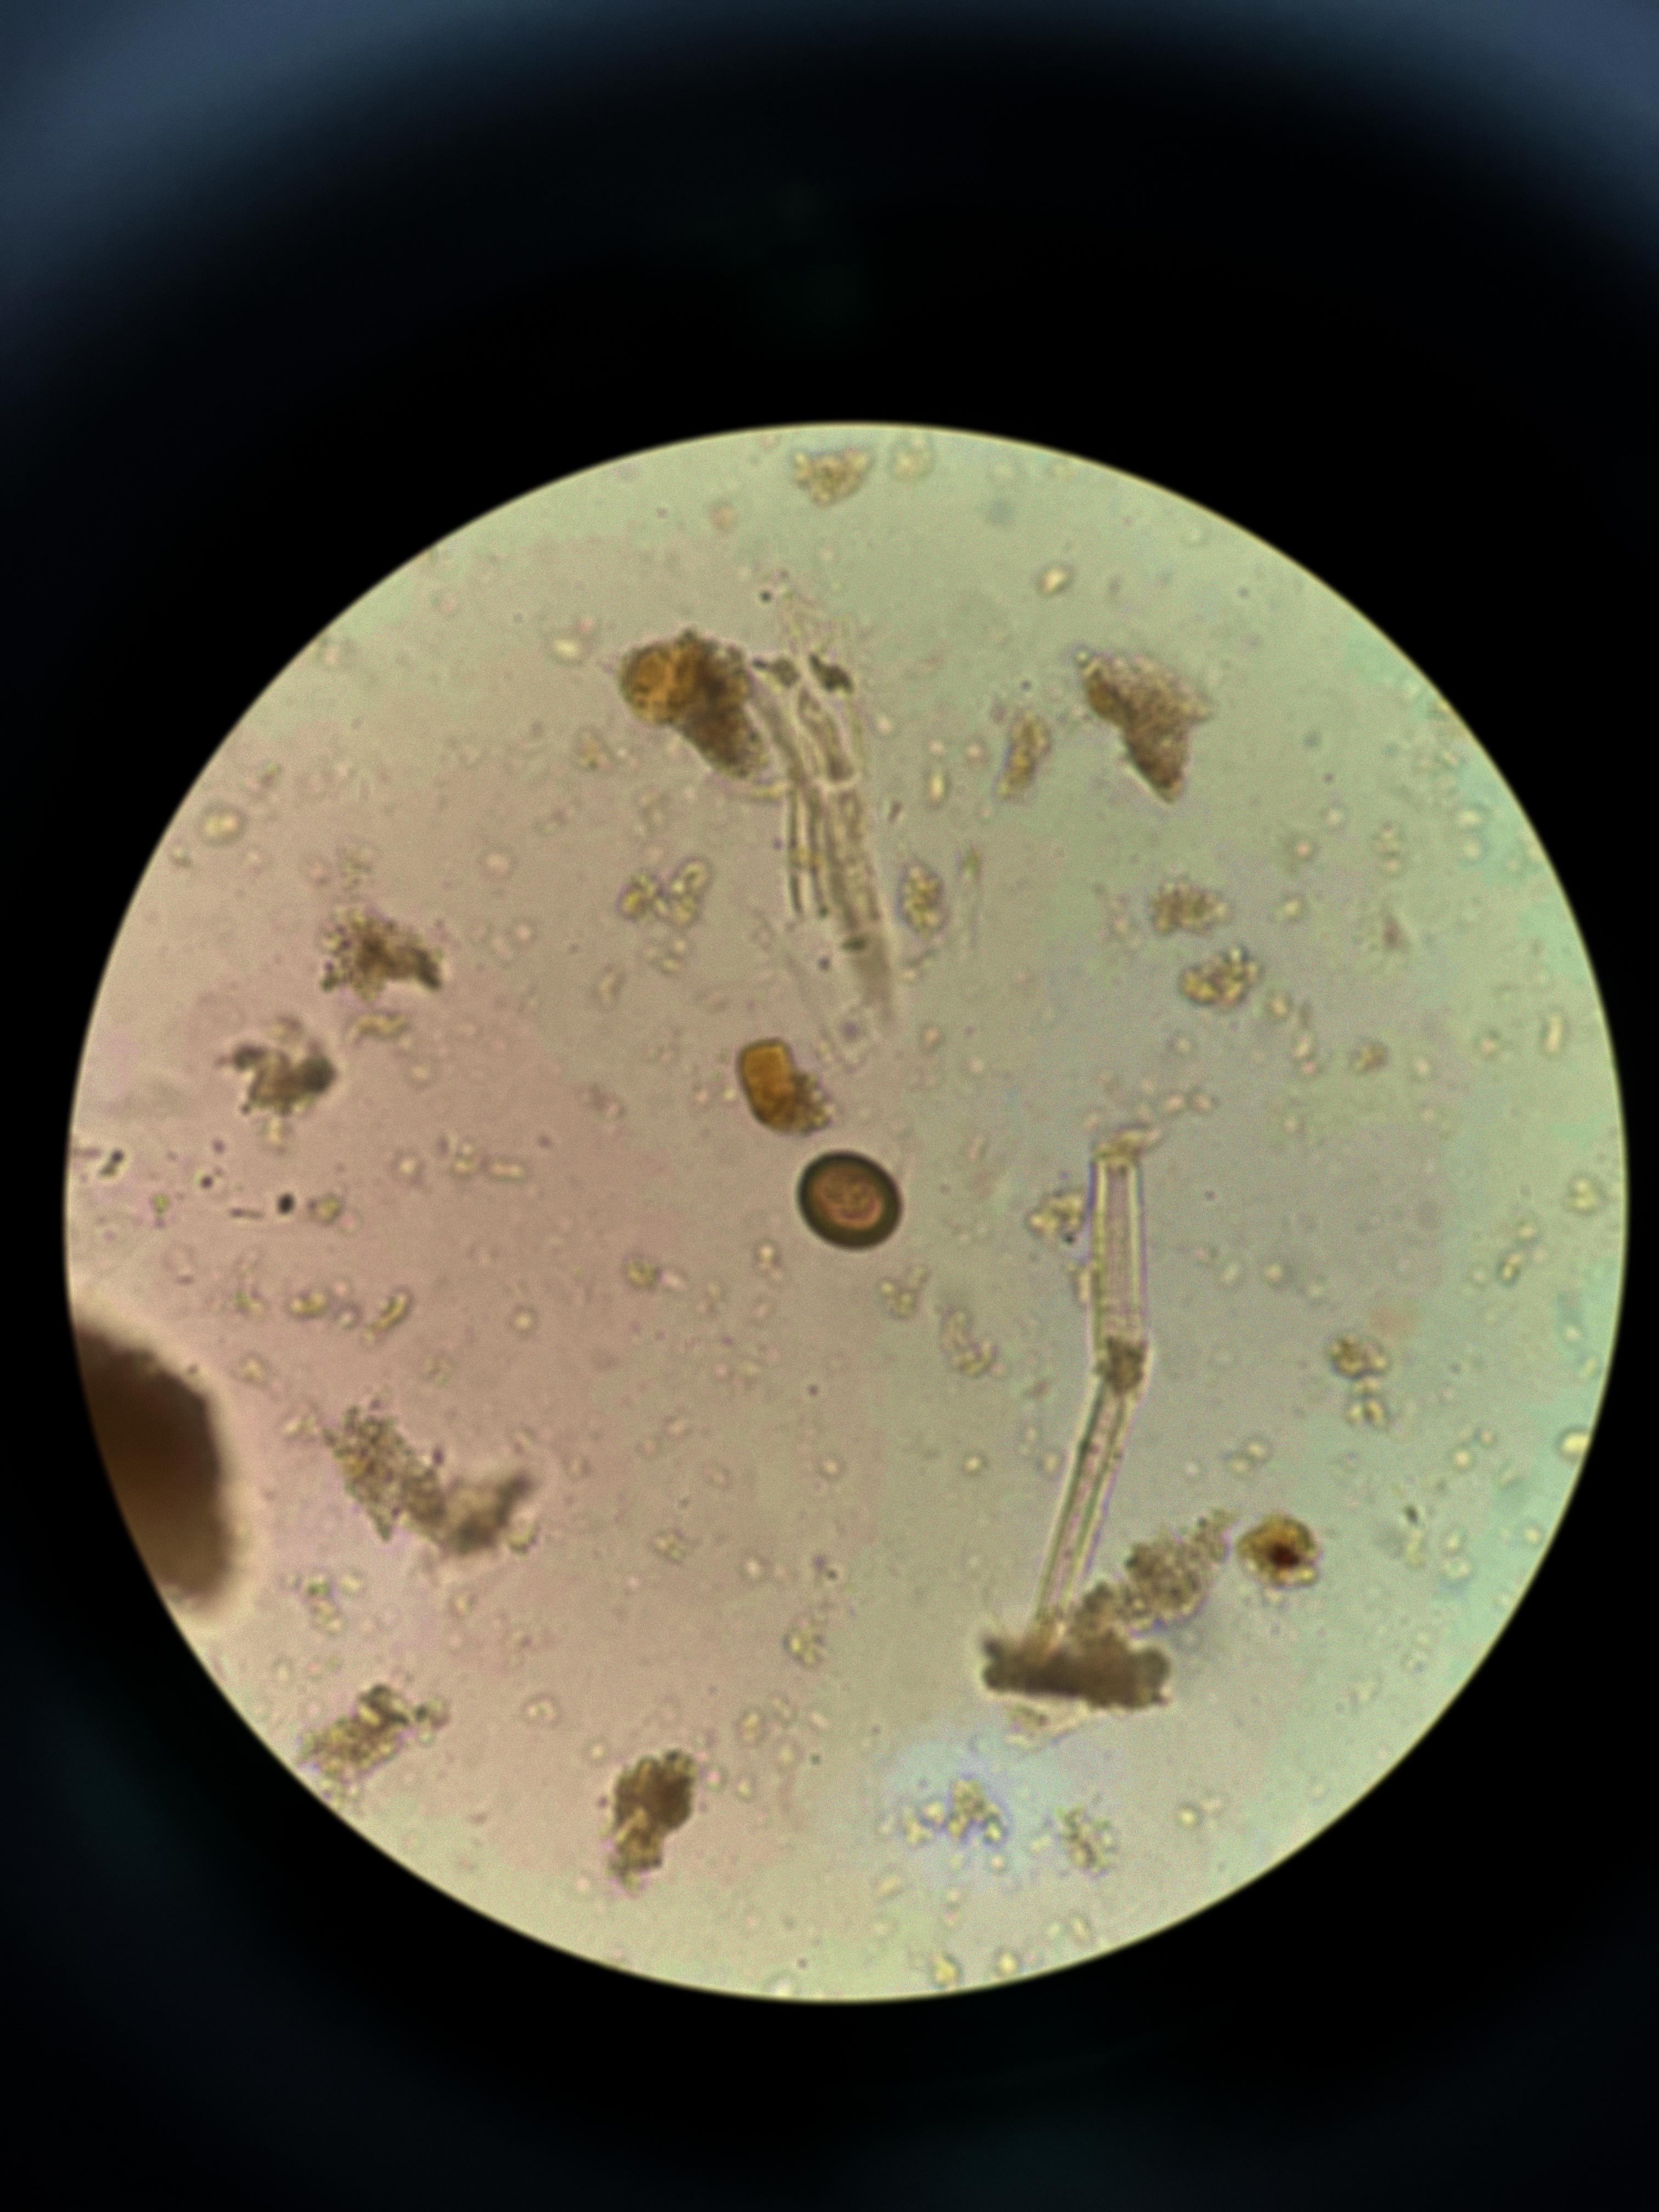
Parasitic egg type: Taenia spp. egg